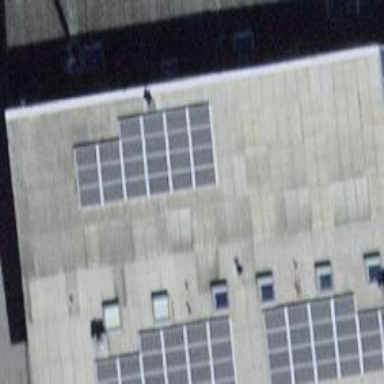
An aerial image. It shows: Small solar photovoltaic panel generator on the roof of building.